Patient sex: M
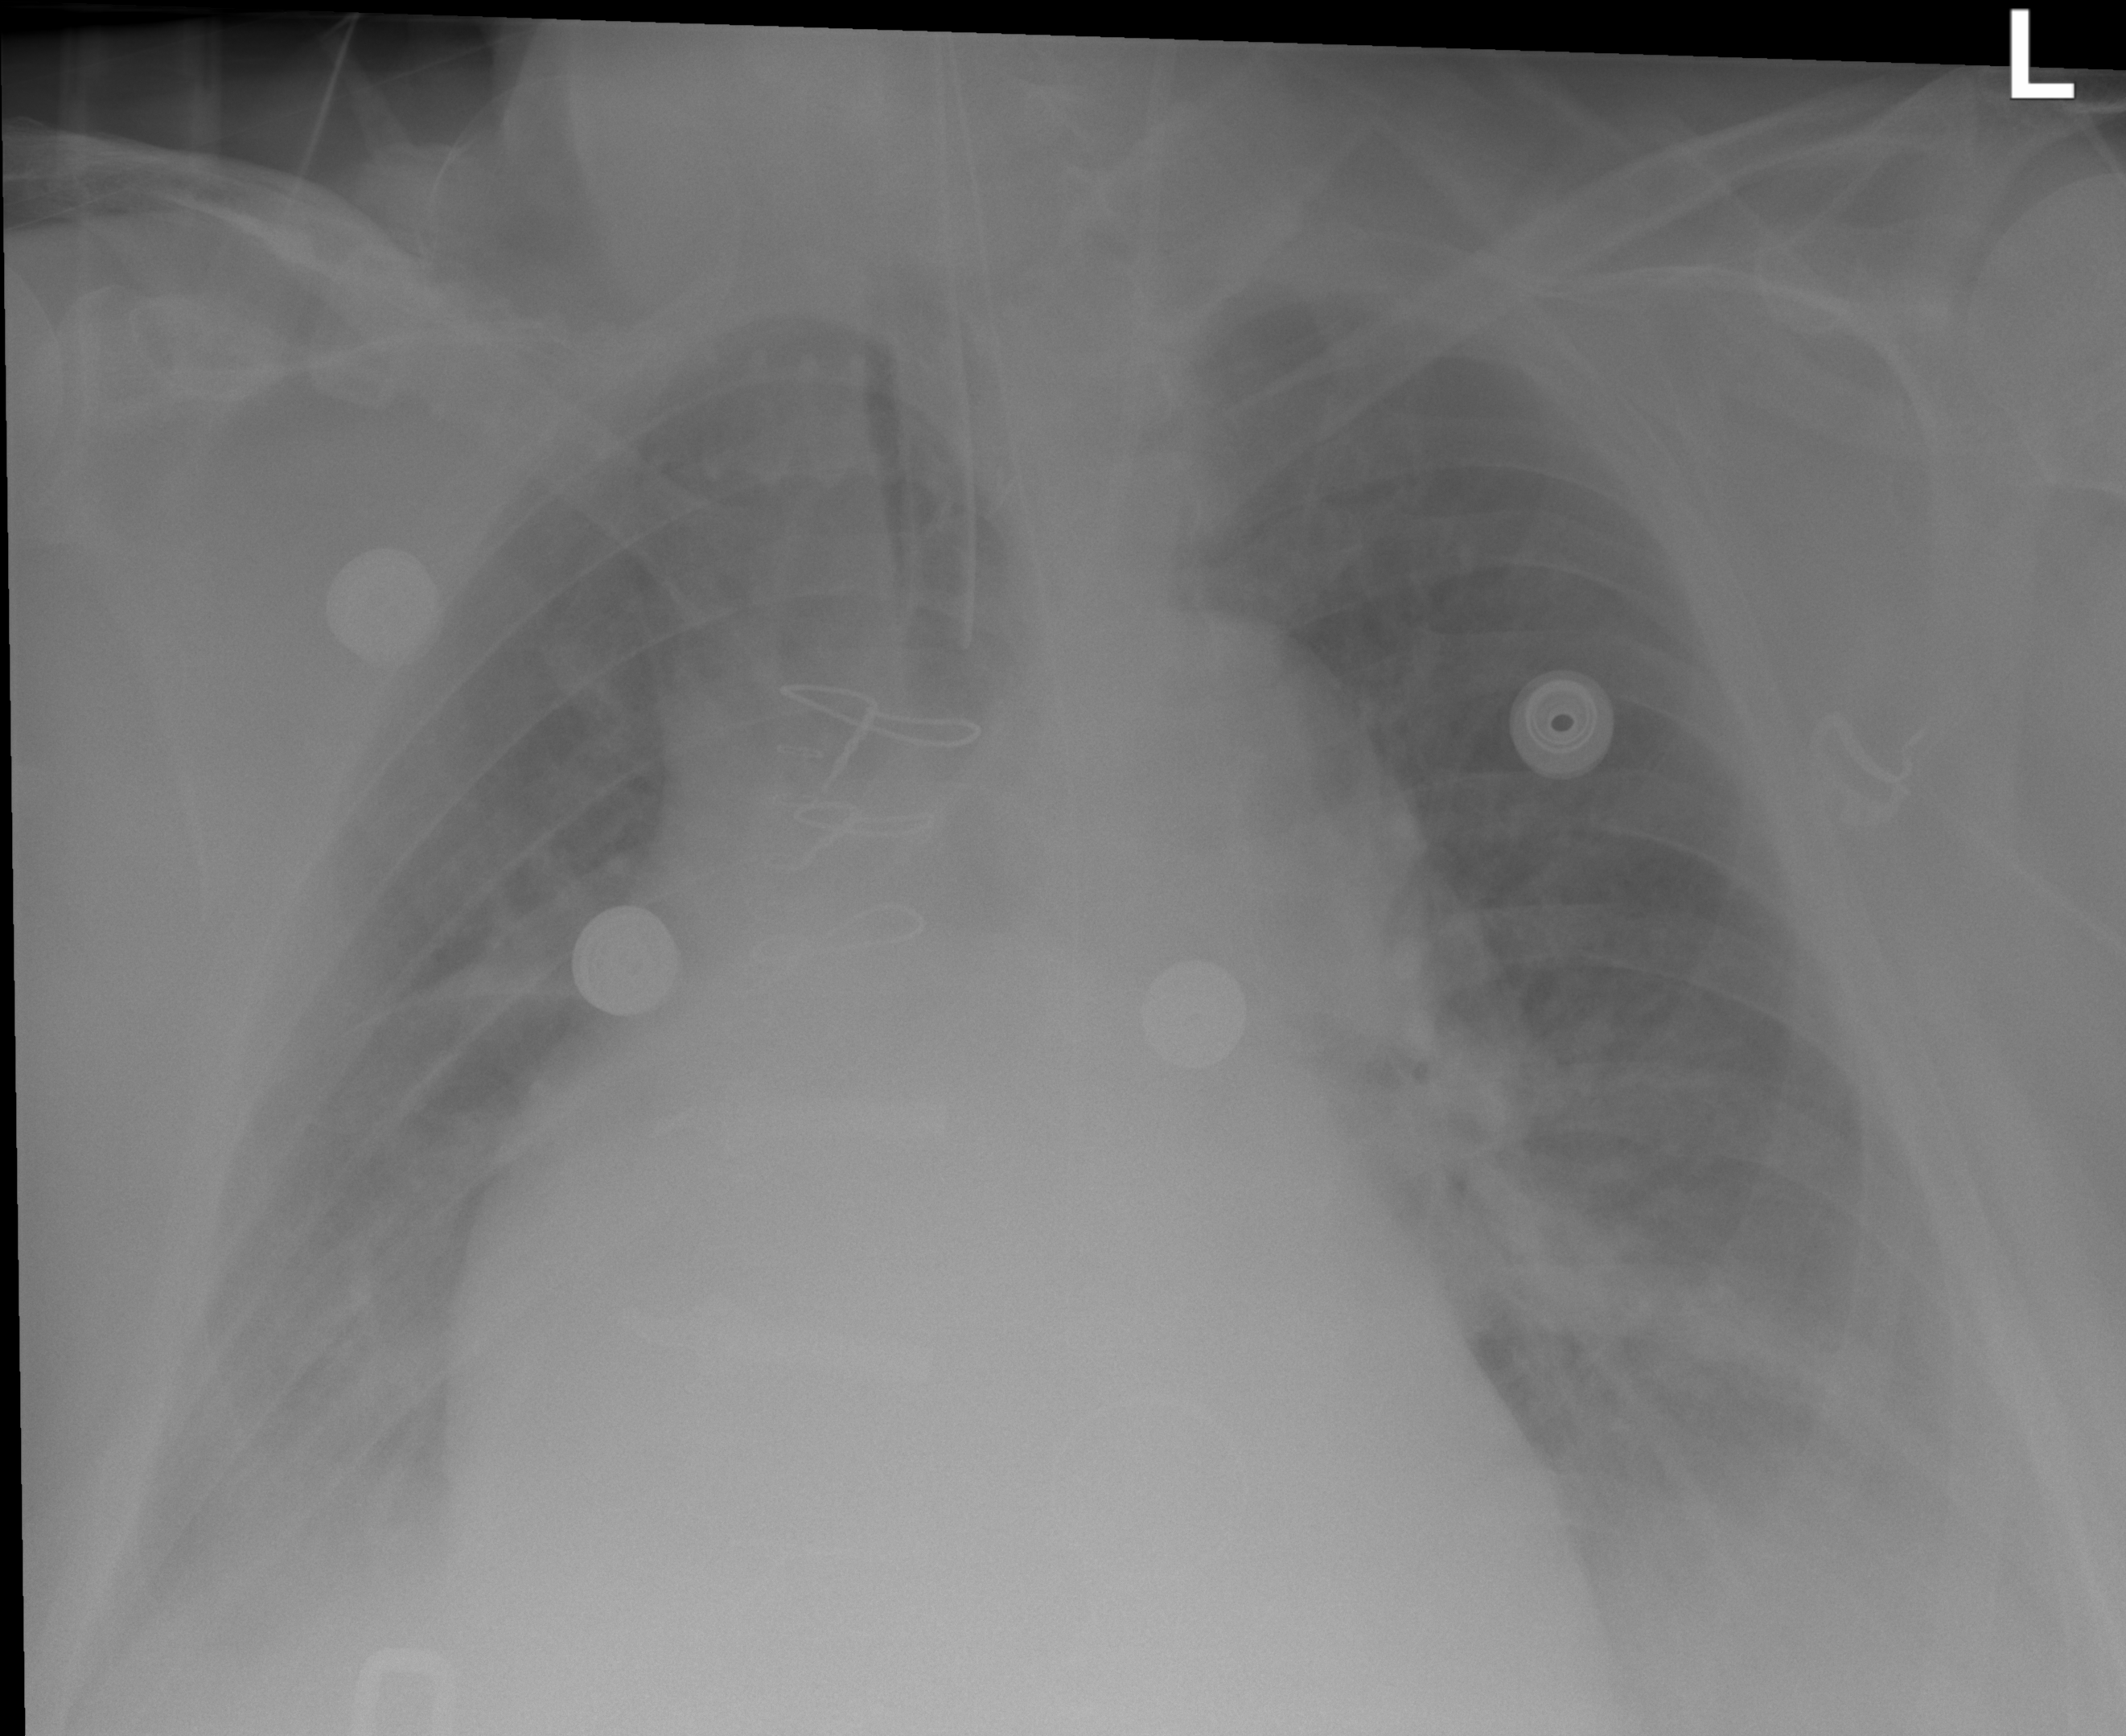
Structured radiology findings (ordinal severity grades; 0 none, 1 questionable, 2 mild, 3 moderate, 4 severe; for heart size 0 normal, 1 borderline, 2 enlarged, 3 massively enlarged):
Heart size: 3
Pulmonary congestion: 2
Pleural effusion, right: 2
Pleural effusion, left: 2
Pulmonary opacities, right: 2
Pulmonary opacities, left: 2
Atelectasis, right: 2
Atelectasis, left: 3